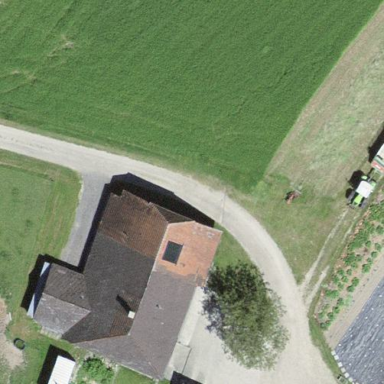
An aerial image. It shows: Farm building.